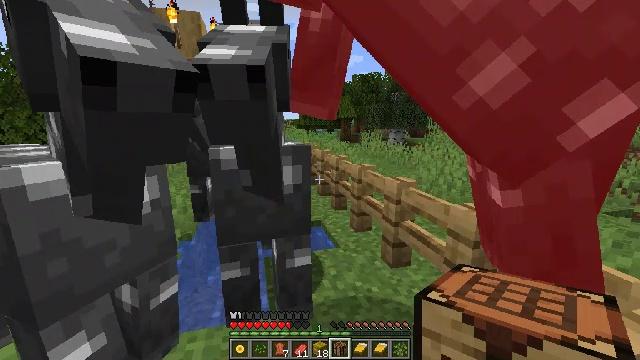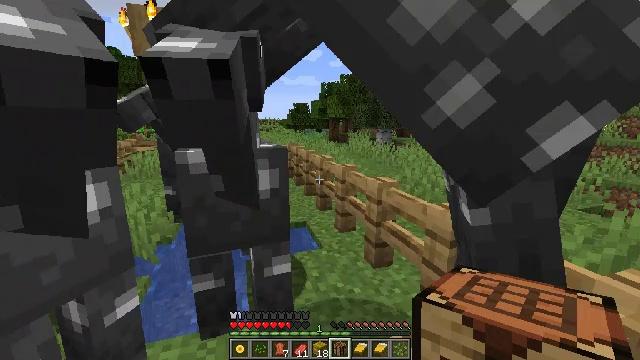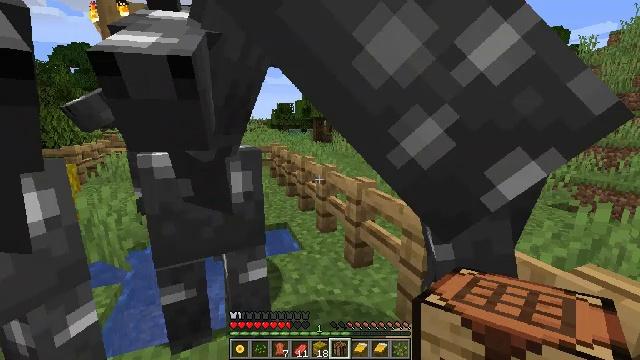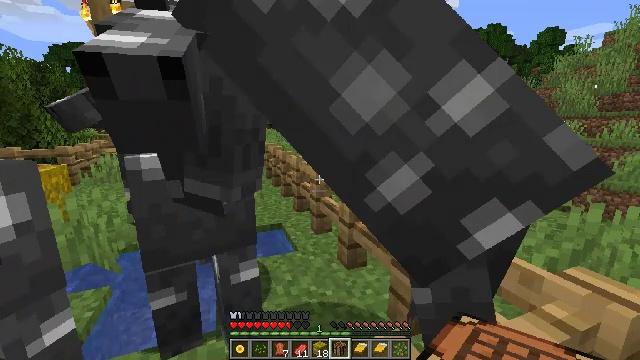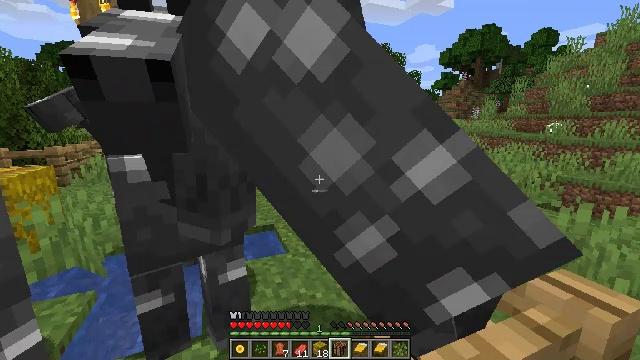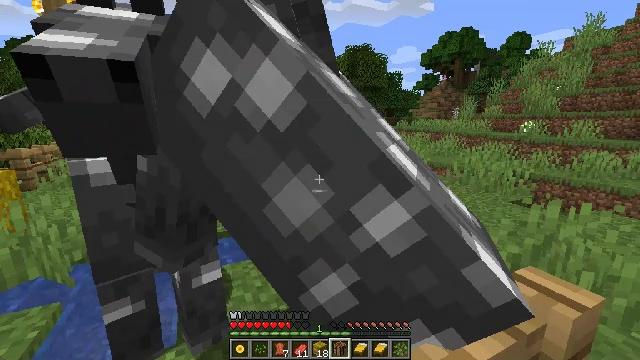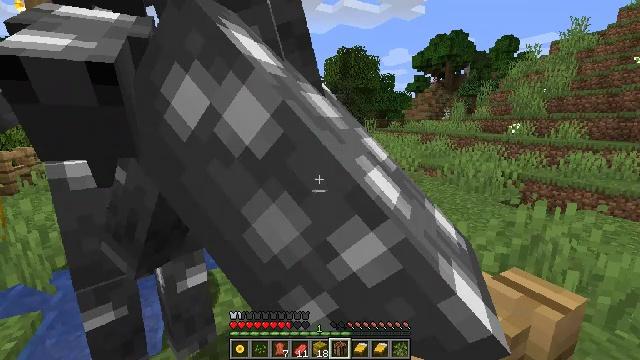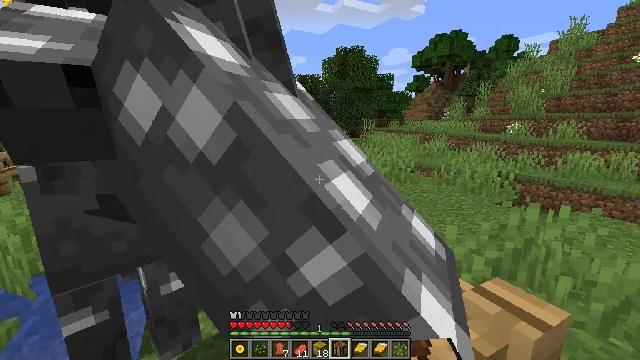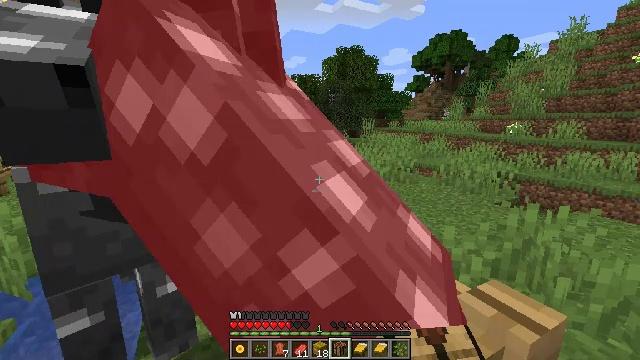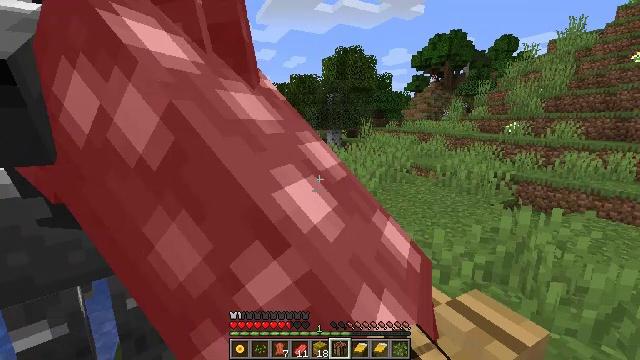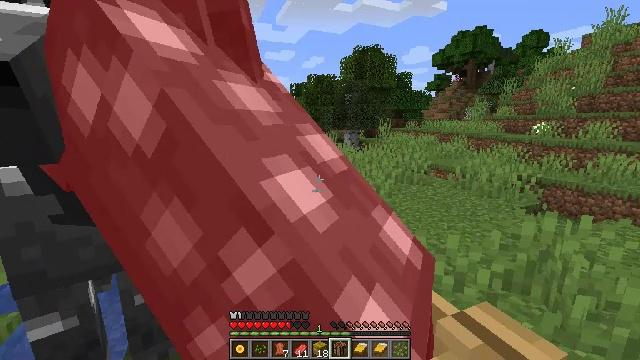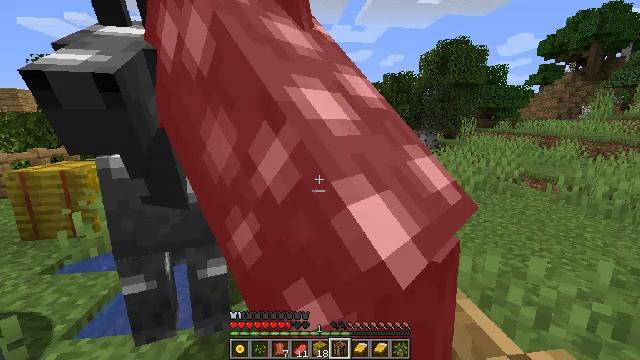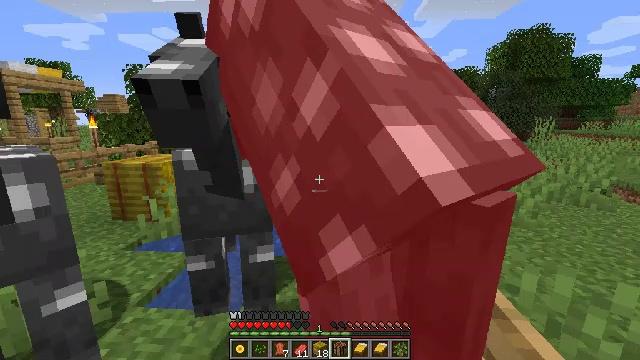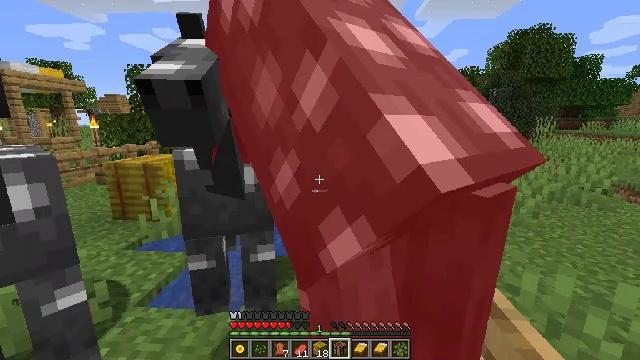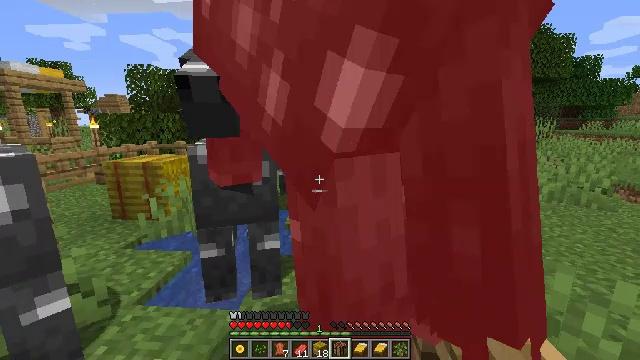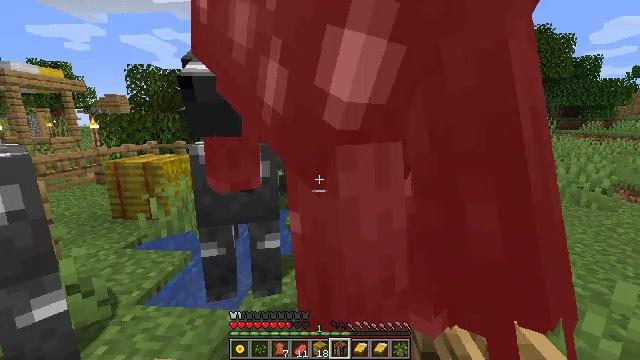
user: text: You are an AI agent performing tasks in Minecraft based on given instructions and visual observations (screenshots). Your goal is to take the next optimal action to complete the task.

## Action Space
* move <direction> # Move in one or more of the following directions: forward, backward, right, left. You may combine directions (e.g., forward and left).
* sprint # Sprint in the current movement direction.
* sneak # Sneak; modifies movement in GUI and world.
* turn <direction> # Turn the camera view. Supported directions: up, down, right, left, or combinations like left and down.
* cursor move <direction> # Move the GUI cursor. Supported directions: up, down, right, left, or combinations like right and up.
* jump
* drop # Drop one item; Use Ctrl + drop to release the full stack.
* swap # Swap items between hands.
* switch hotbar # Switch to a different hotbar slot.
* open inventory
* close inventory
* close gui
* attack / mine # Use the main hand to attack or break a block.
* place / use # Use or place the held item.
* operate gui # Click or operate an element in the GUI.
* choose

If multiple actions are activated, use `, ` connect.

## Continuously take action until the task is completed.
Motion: motion action
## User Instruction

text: Hunt a horse.
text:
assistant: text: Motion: move forward, turn right, attack / mine
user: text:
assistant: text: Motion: move forward, turn right
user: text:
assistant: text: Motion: move forward, attack / mine
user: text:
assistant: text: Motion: move forward, attack / mine
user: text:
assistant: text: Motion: move forward, turn right, attack / mine
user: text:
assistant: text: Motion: move forward, turn right
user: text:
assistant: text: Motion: move forward
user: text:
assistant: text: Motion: move forward, attack / mine
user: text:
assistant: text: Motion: move forward, attack / mine
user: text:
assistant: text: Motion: move forward, turn left, attack / mine
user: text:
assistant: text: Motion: move forward, turn left
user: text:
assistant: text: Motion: move forward, turn left, attack / mine
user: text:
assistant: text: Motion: move forward, attack / mine
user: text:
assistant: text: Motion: move forward, attack / mine
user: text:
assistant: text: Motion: move forward, attack / mine
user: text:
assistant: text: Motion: move forward, attack / mine
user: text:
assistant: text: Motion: move forward, attack / mine
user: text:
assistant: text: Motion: move forward, attack / mine
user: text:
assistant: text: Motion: move forward
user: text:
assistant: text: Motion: move forward, attack / mine
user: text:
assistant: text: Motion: move forward, attack / mine
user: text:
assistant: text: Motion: move forward, attack / mine
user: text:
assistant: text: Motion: move forward
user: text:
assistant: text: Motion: move forward, attack / mine
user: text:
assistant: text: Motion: move forward, attack / mine
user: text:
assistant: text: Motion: move forward, attack / mine
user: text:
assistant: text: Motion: move forward
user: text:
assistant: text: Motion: move forward, attack / mine
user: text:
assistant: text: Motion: move forward, attack / mine
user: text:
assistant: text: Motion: move forward, attack / mine